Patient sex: M
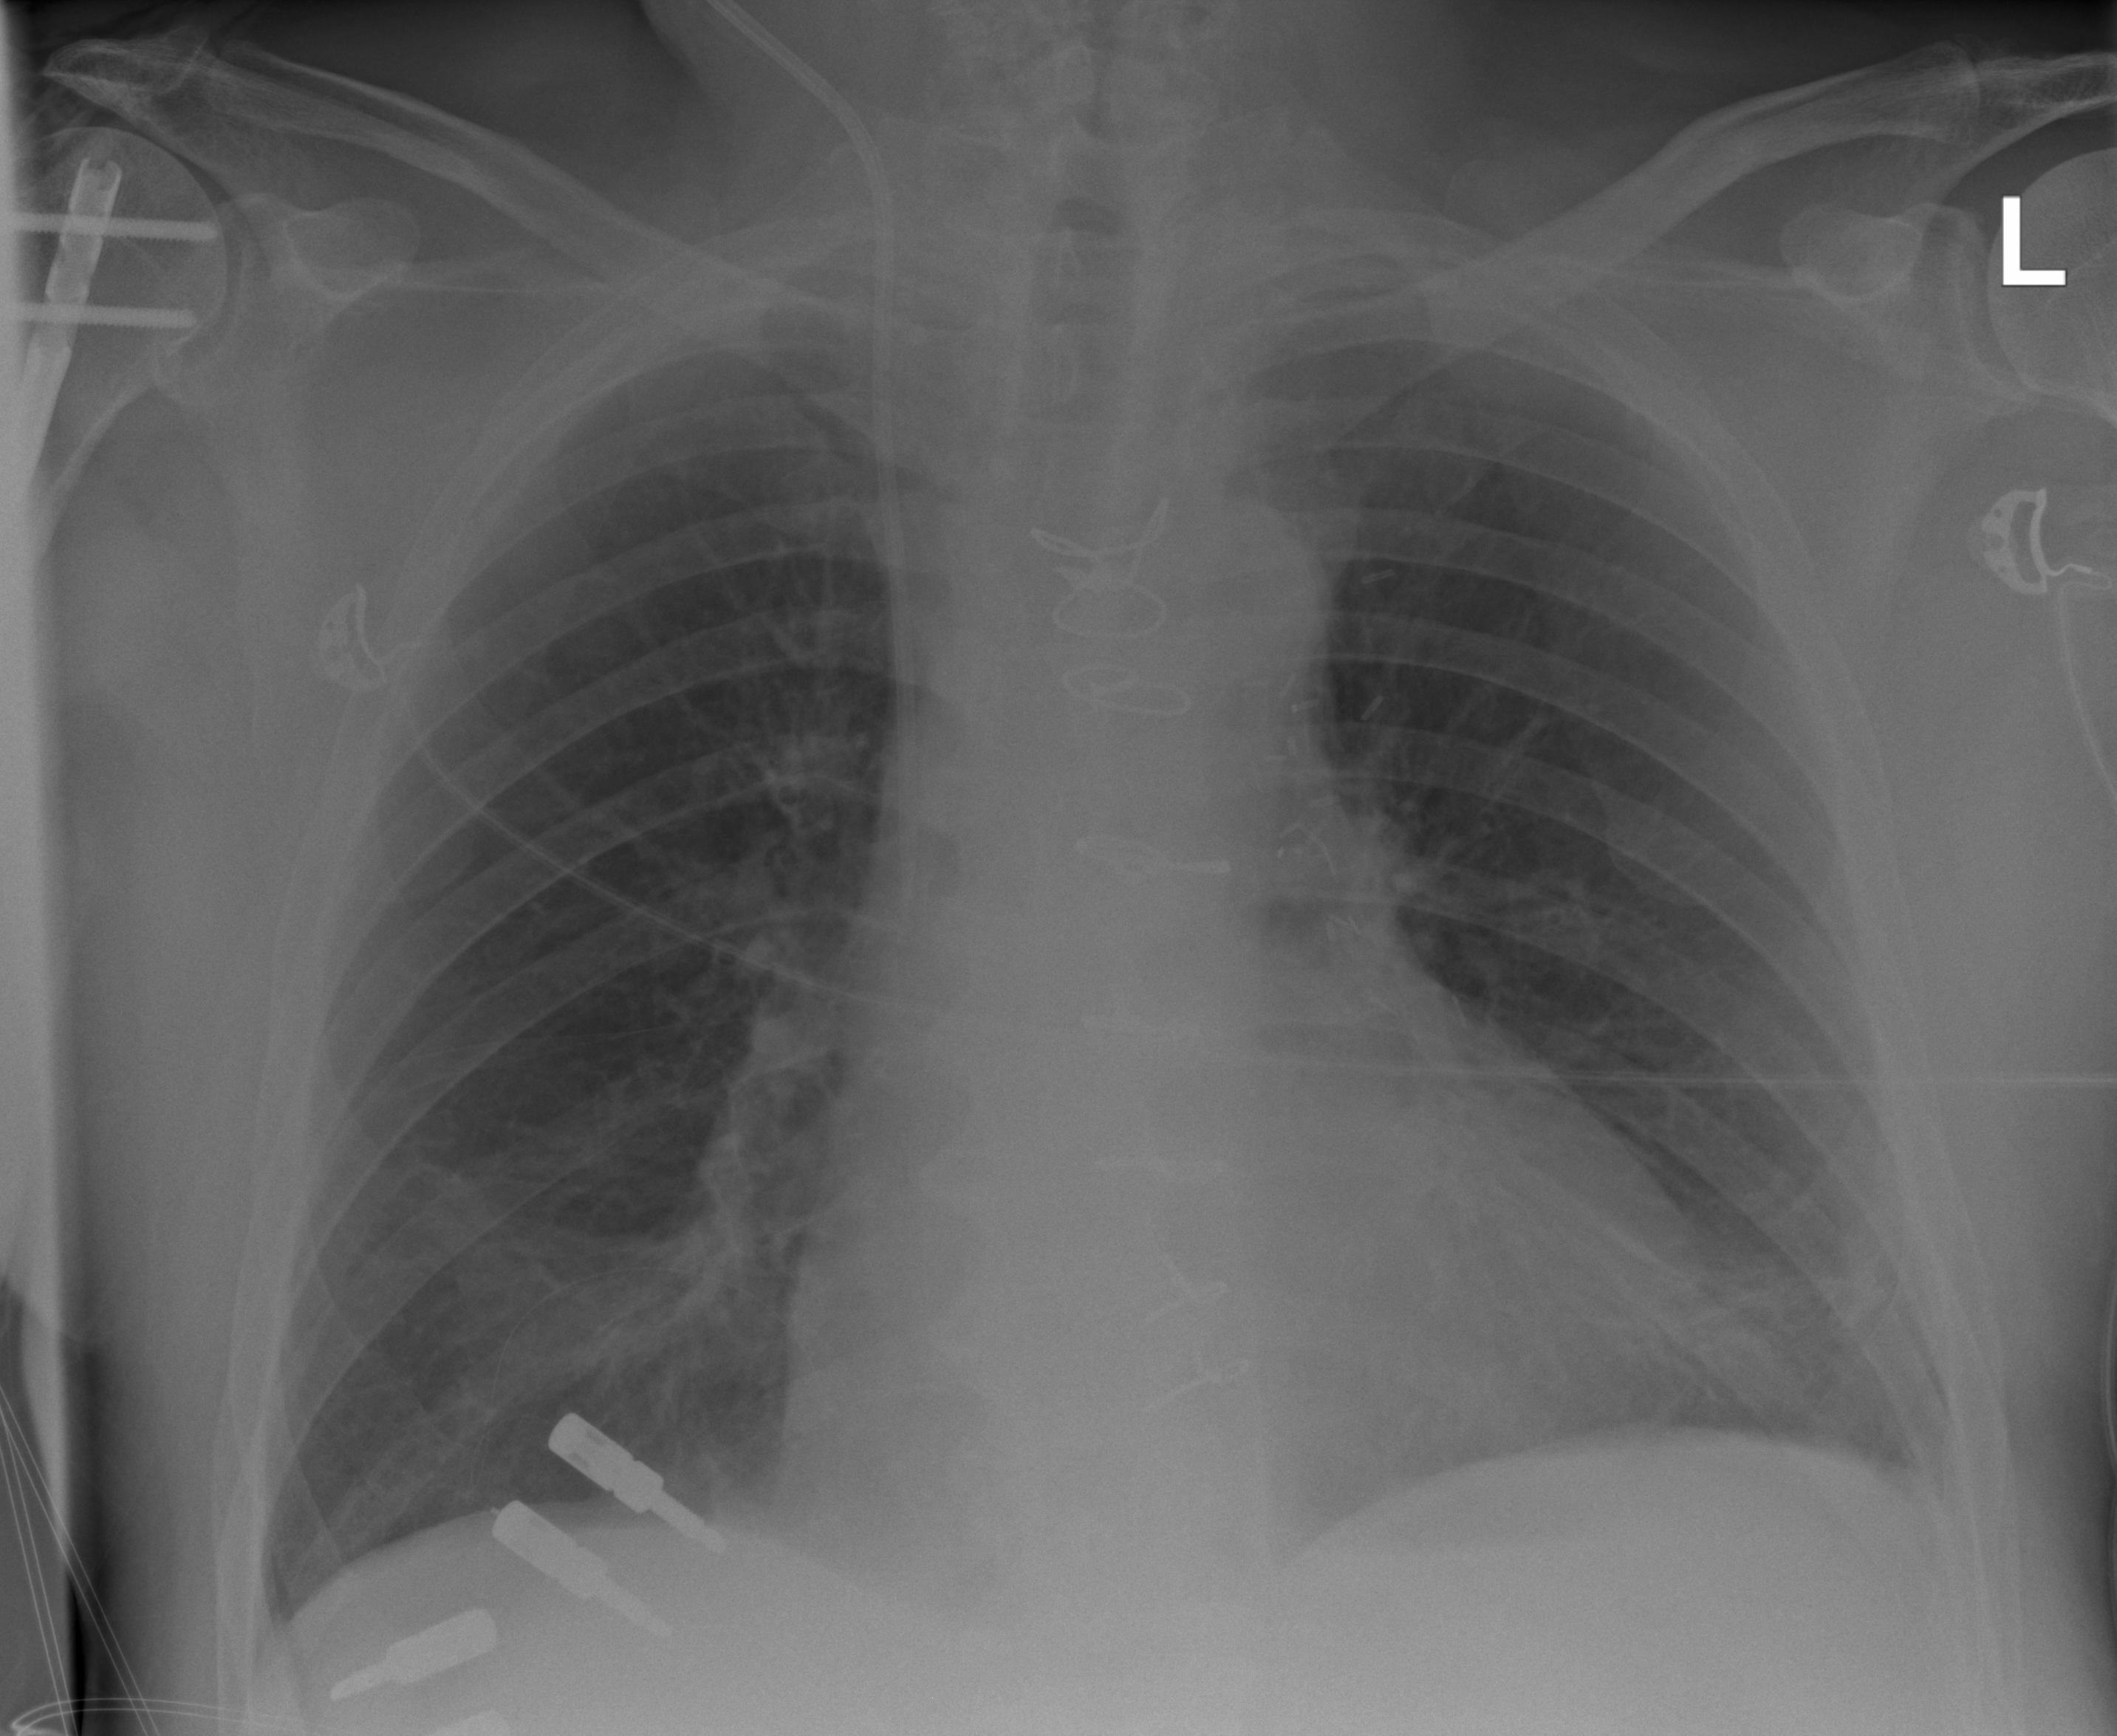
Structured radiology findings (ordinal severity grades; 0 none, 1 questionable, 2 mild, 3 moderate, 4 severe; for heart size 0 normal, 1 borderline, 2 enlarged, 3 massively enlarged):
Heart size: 0
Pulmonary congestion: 0
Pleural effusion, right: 0
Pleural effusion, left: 0
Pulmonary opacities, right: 1
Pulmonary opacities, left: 0
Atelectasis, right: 2
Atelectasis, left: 2